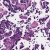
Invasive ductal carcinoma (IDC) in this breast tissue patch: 1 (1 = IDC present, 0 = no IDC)